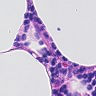
Metastatic tissue present: no